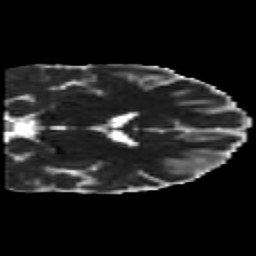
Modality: MD
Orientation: coronal
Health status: healthy
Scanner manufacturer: philips
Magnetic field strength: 3 T
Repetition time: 6.964 s
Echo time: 0.092 s